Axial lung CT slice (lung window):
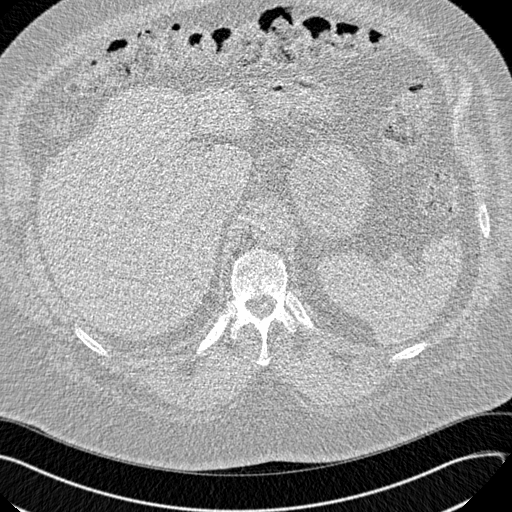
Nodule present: no